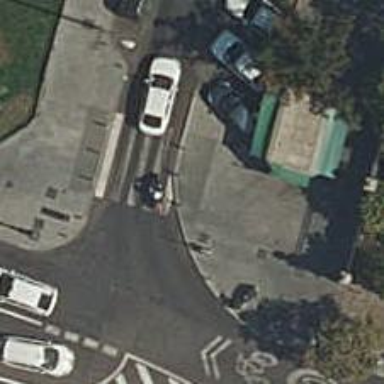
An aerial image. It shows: Marked road crossing.